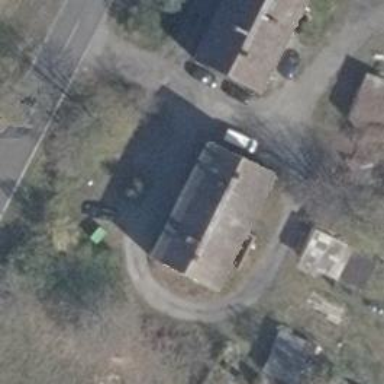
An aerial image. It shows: Driveway.